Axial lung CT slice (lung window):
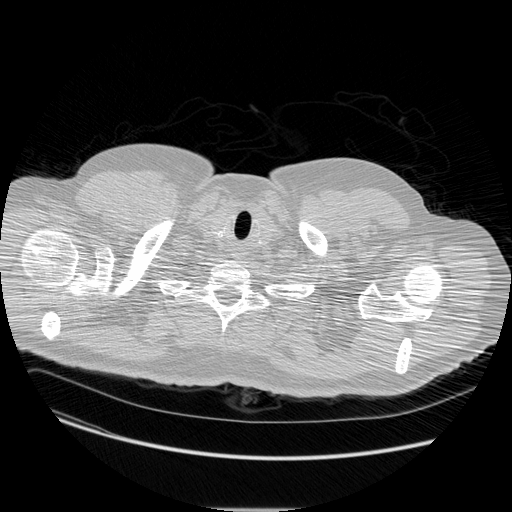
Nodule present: no